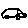
Label: car